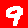
Digit: 9